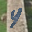
Label: 4